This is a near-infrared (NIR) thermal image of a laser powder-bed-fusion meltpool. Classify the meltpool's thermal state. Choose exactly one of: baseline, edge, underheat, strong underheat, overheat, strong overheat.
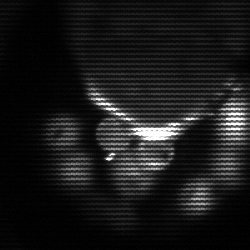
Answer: baseline